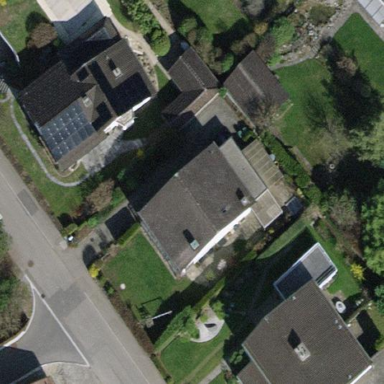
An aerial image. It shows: Detached building.